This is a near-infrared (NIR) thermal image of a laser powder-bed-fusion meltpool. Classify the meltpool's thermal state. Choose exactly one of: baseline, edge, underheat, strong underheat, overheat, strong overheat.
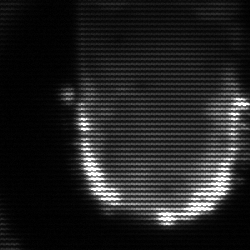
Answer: baseline